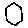
Label: hexagon